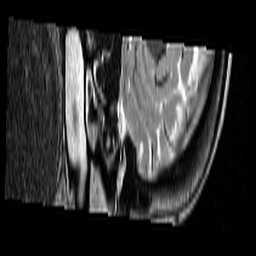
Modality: T2w
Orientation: sagittal
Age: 37
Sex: female
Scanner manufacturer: siemens
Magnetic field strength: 3 T
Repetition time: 7 s
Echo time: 0.085 s